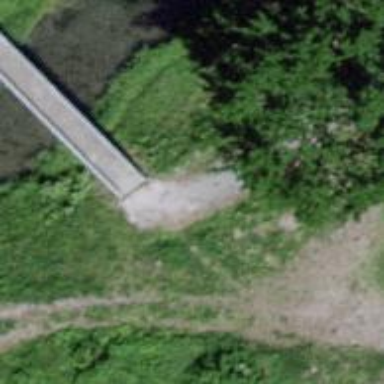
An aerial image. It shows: Concrete bridge over path.